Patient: sex F, age 48
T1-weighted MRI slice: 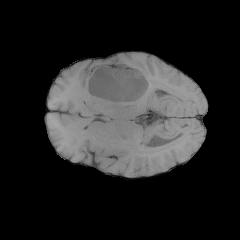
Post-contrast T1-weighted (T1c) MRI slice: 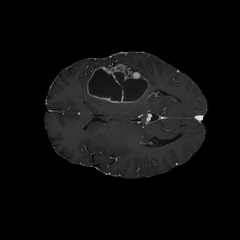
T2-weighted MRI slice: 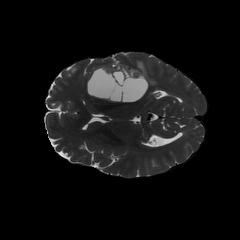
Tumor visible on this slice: yes
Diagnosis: Glioblastoma, IDH-wildtype
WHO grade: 4